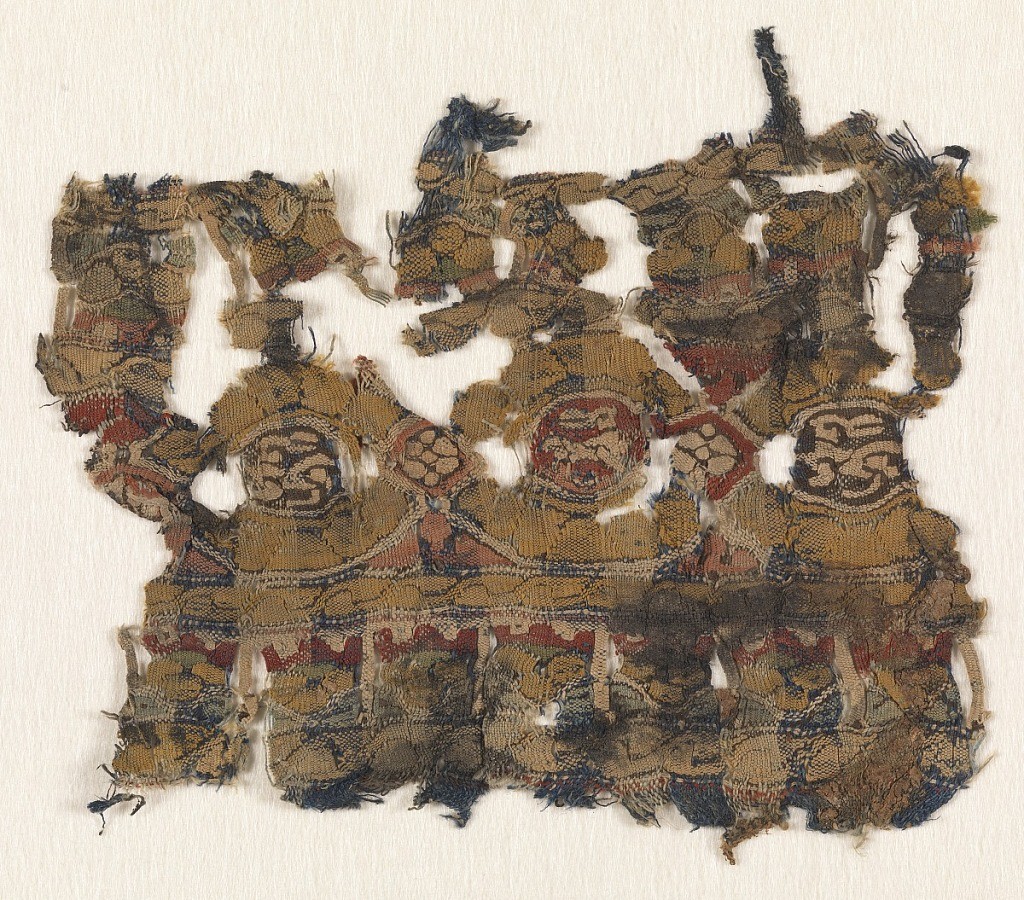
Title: Band fragment
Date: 12th–13th century
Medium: linen, silk Technique: tapestry weave
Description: Small fragmentary tapestry band with interlaced ovals containing a central motif, perhaps a running hare. Guard borders above and below.